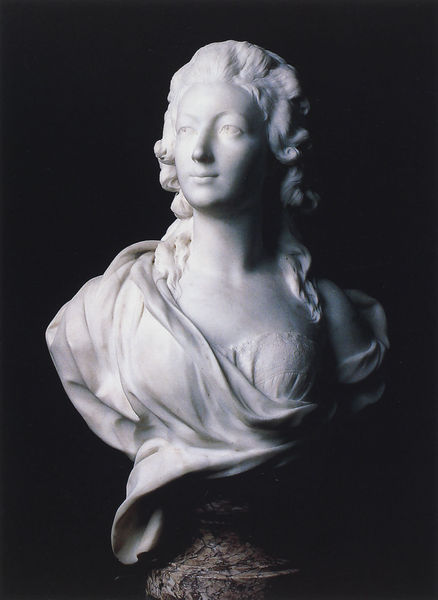
Titel: Mademoiselle Servat
Künstler: Jean-Antoine Houdon
Institution: Frankfurt a. M., Liebieghaus
Schlagwörter: weiß, ausschnitt, frau, kleid, marmor, nase, tisch, dame, tuch, jung, augen, falten, mensch, sockel, spitze, gewand, haare, adel, hübsch, locke, locken, schulter, schön, skulptur, karten, büste, entblösst, dürer, maromor, lbüste, junge freu, maemor, löcke